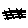
Label: cloud